Question: How can I change 'select' text in a GridView which is generated visually in MS Visual Studio, I mean how to change the surrounded text in the image below:

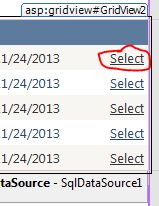
Answer: you need to add the 'SelectText' property in the 'asp:CommandField' tag.
Try This:
'''
<asp:CommandField ShowSelectButton="True" SelectText="yourtext here" />
'''